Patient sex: F
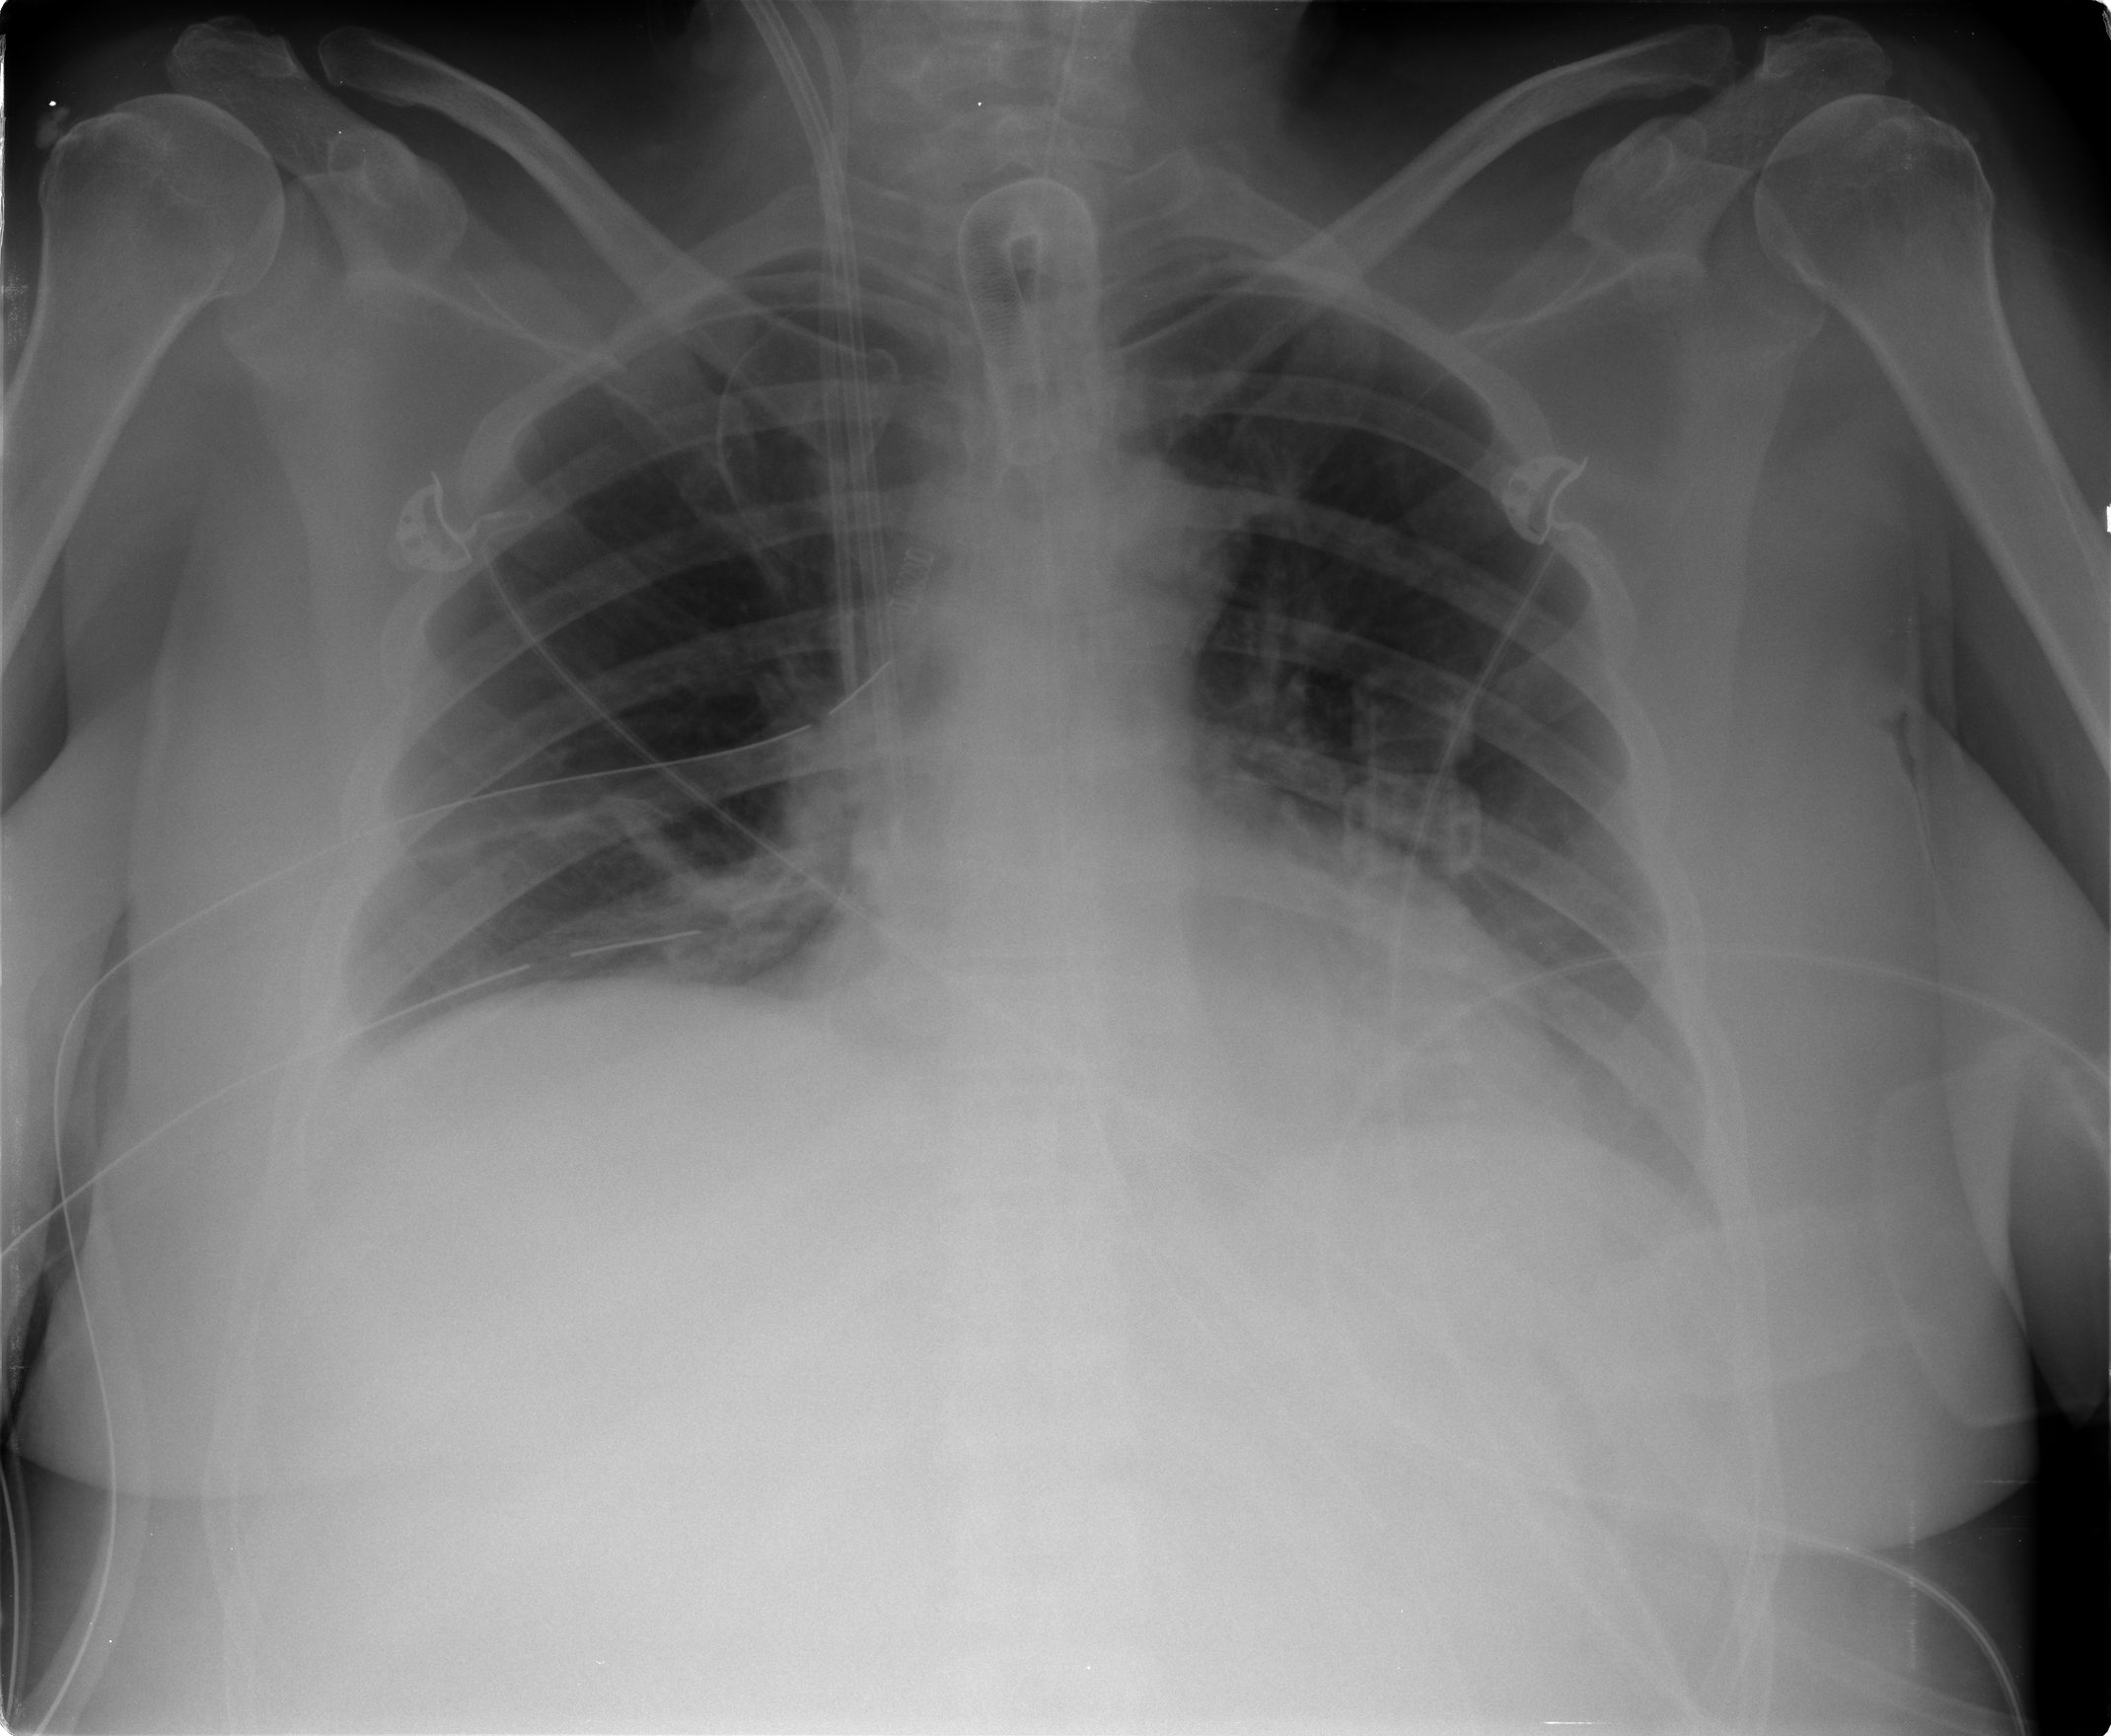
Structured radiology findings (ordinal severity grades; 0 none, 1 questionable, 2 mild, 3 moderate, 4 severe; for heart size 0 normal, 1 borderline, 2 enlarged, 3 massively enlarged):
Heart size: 0
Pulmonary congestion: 1
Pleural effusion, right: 0
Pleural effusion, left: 1
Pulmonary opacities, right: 0
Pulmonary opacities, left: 0
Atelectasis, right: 0
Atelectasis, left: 2